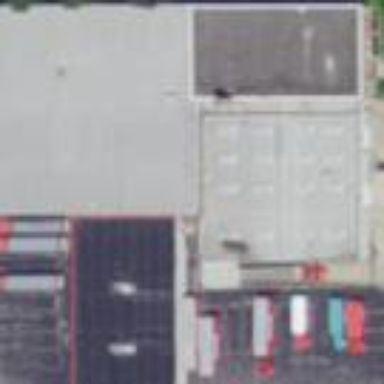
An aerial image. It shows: Storage rental shop located in building.